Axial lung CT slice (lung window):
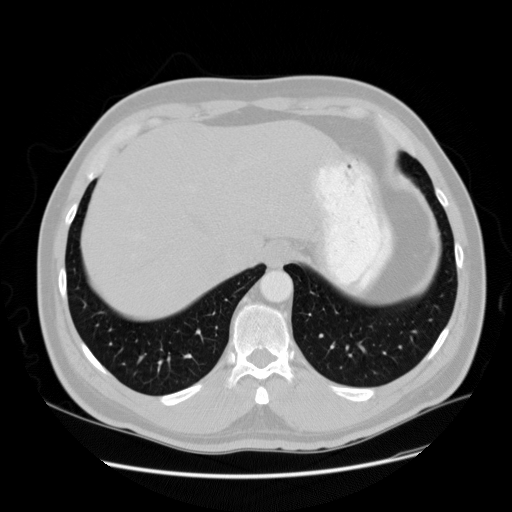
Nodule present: no